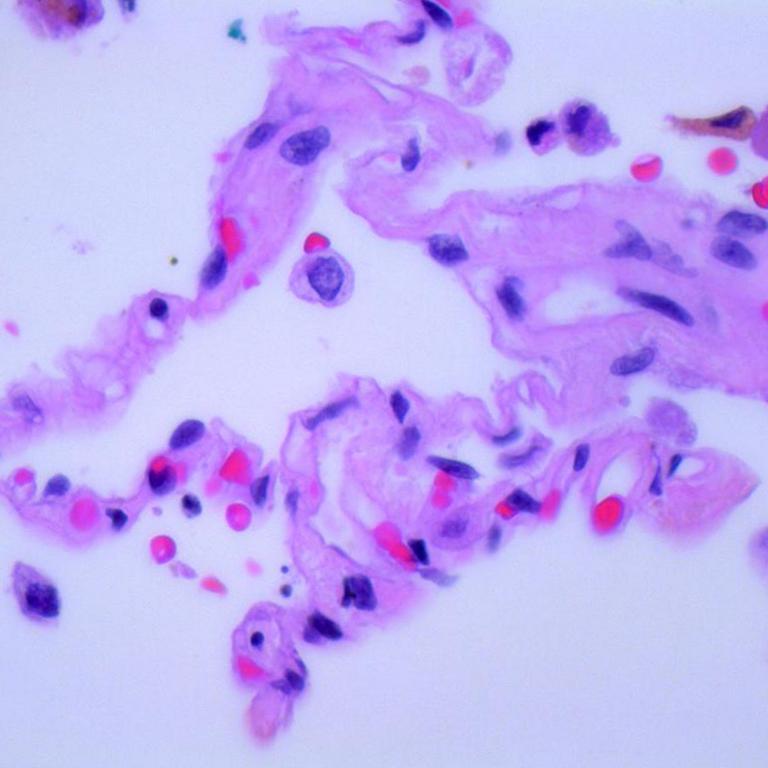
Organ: lung
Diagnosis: benign